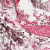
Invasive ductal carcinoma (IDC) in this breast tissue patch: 0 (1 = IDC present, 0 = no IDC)